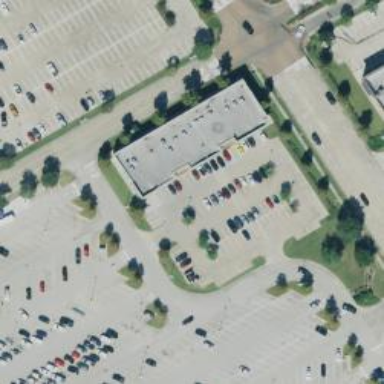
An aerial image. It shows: Parking space is available.